Question: I am writing my own API to perform some of the functionality of the SndVol system utility. I would like part of this API to be the ability to set the volume level of a given <URL>.
SndVol displays a slider on the "Device" panel that the user can use to change the master volume level of the audio device as well as a slider for each audio session (on the "Applications" panel) that changes the volume level of the session:

If I drag the slider handle for one of the audio sessions, then SndVol is able to change the audio session's volume level. How does it do that?
I thought that it was possible using Windows Vista's <URL> object that I can use to set the audio session volume level. Is it possible to get the 'IAudioClient' object associated with an 'IAudioSessionControl' object?
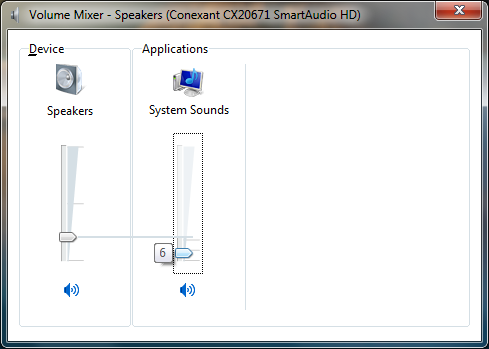
Answer: If you call QueryInterface on the IAudioSessionControl interface, you can often get access to an ISimpleAudioVolume.